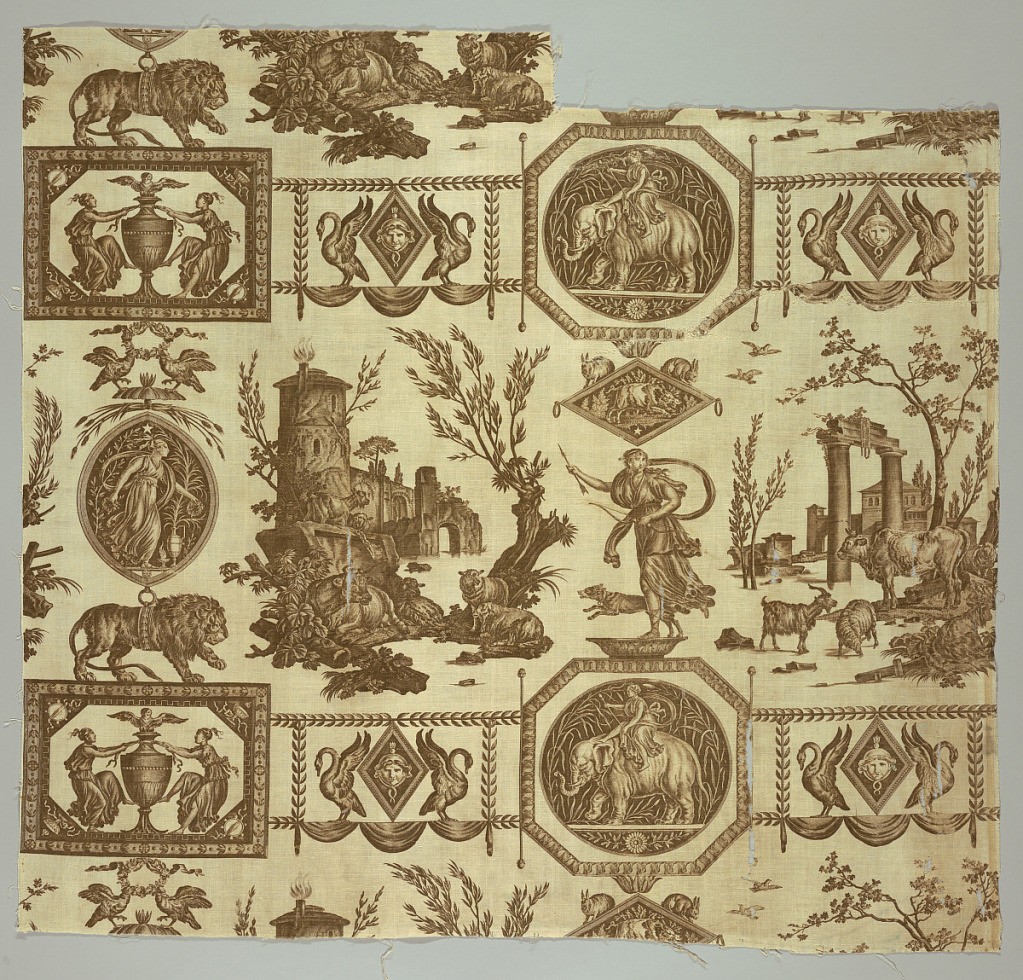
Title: Diane Chasseresse
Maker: Jean-Baptiste Huet, French, 1745 – 1811
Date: ca. 1800
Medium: cotton Technique: copperplate printed on plain weave
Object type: Textile
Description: Classical figures in medallions and plaques depicting domestic scenes with cows and Diana with her dog. Brown on white.